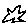
Label: star